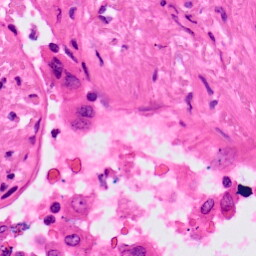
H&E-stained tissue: Lung